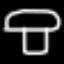
Label: mushroom